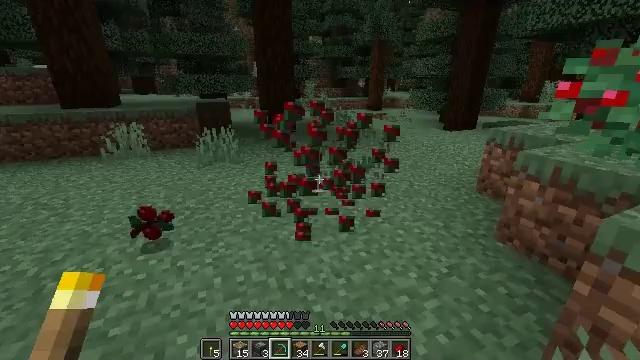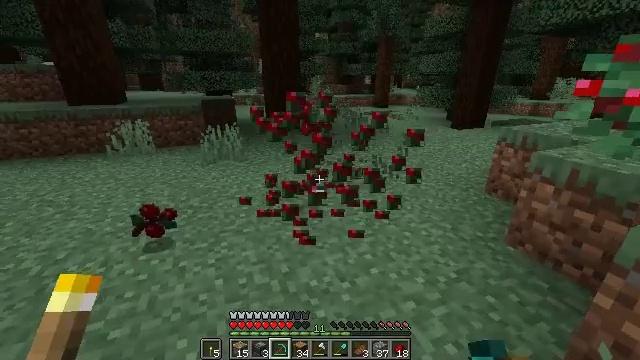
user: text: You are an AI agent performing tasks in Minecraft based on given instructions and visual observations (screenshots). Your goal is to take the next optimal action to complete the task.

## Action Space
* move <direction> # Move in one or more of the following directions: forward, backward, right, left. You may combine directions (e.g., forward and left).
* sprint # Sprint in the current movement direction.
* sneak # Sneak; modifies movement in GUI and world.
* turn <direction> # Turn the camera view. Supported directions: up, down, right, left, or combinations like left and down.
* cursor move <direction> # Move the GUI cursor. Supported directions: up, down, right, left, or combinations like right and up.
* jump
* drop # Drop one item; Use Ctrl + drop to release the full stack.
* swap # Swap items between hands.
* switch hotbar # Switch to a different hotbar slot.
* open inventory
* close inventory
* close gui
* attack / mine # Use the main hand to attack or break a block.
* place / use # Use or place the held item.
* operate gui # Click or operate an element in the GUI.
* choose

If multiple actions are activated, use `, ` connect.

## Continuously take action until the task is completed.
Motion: motion action
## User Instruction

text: Collect the grass from the surface.
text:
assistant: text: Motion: move forward, turn left, attack / mine
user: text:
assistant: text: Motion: attack / mine